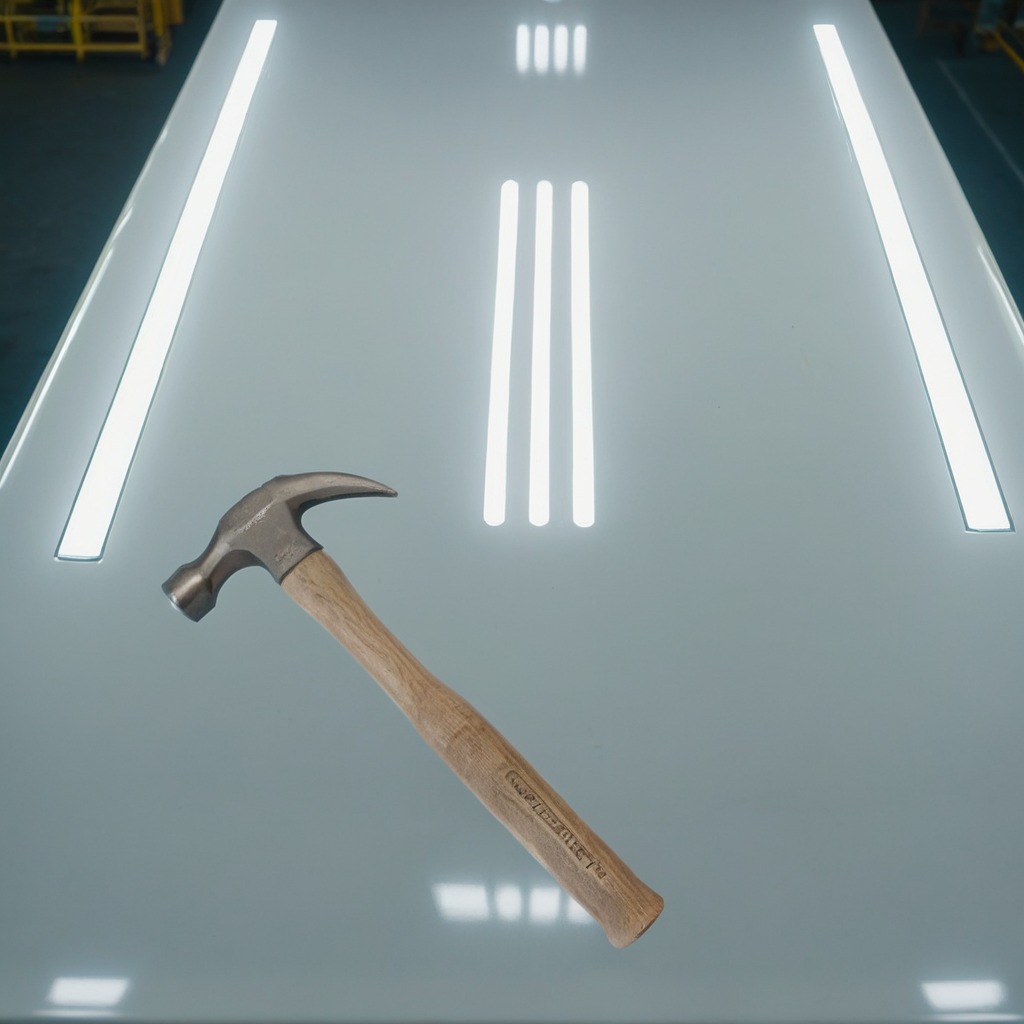
A hammer is lying on a table in a ship maintenance bay.